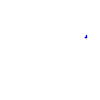
Particle: proton